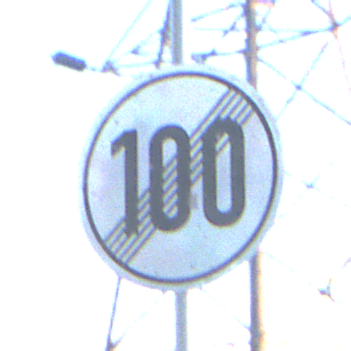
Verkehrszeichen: EndeGeschwindigkeit100
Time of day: Dawn
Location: Outdoor (Nature)
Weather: Clear
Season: NotSpecified
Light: Natural